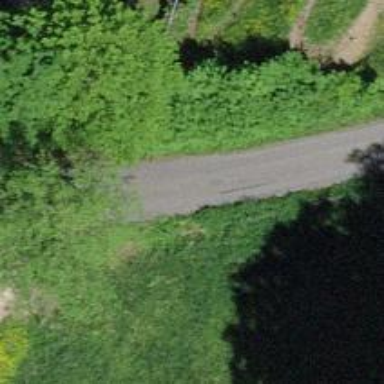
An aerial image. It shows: Compacted track road with grade3 tracktype.